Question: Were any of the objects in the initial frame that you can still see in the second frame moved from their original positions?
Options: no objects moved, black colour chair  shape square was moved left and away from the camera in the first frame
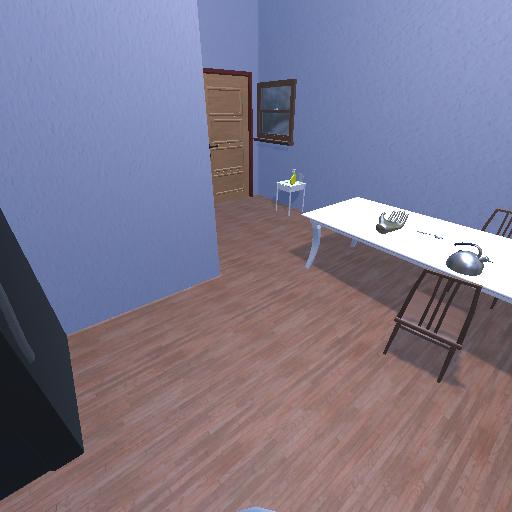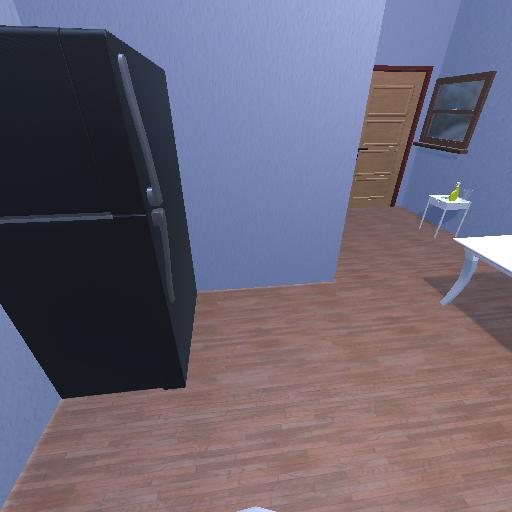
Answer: no objects moved